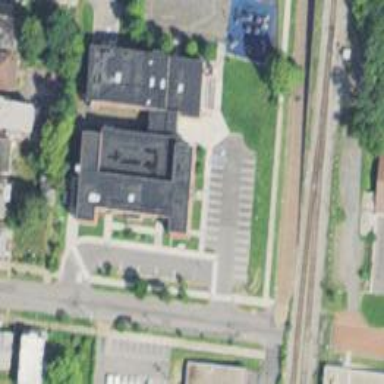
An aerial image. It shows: School building.